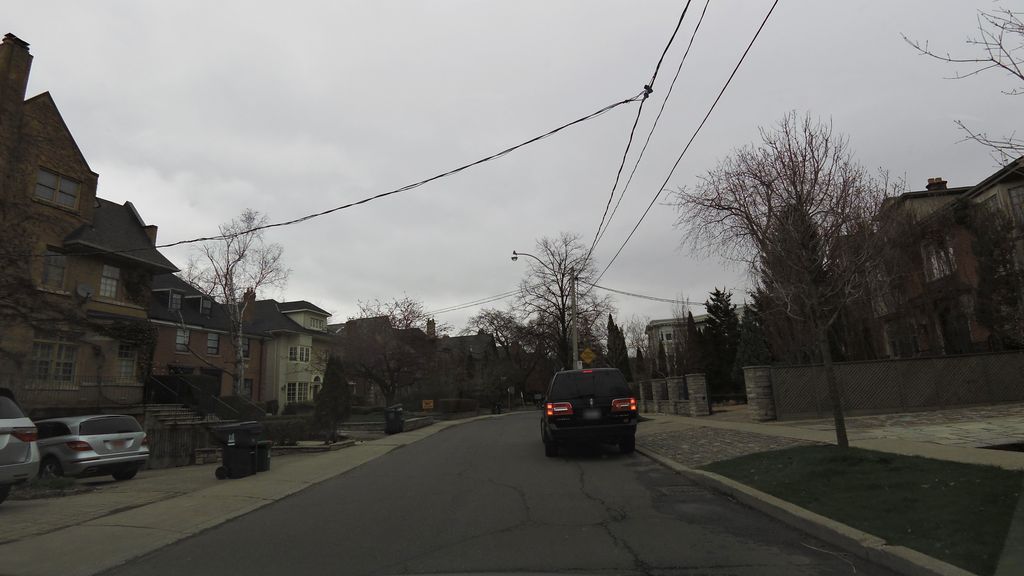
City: toronto